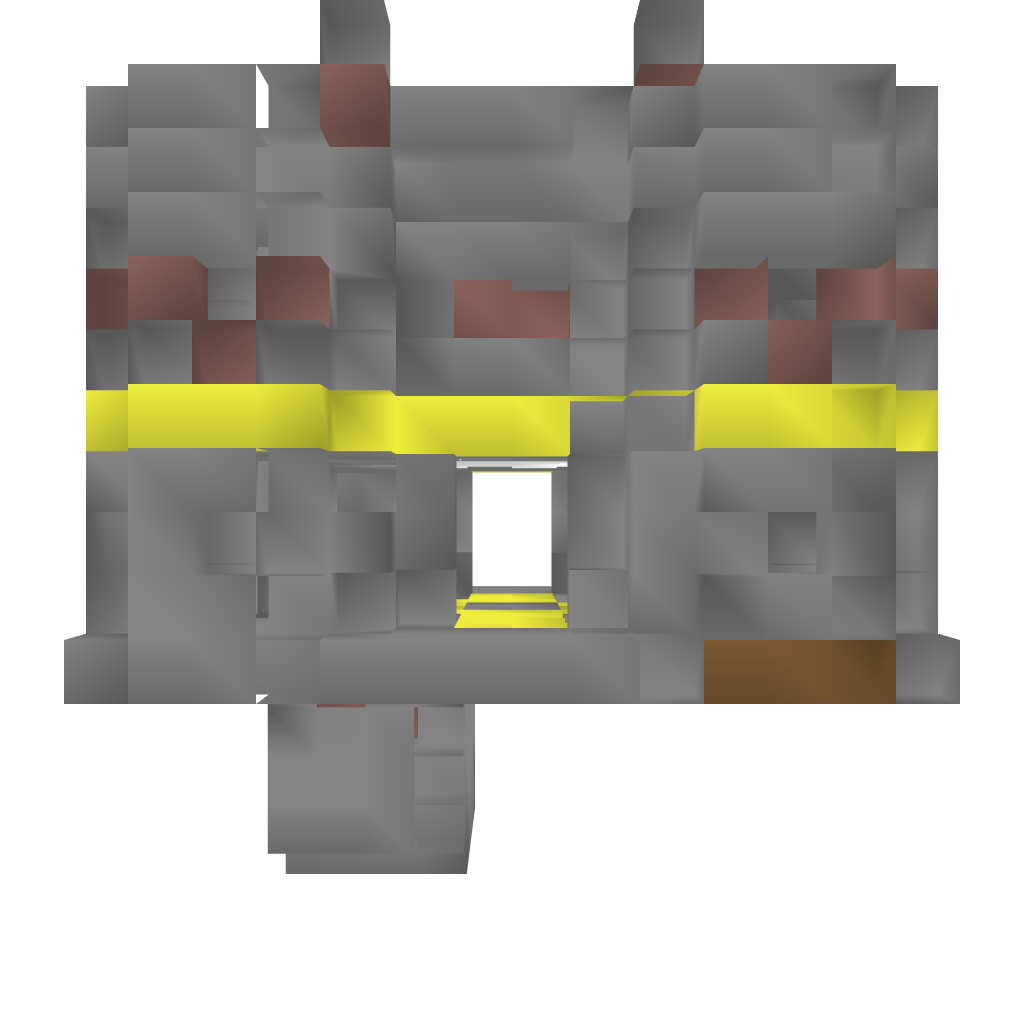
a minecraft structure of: PvP Tower [Yellow]13 blocks high 1 line of yellow blocks in the middle of the structure